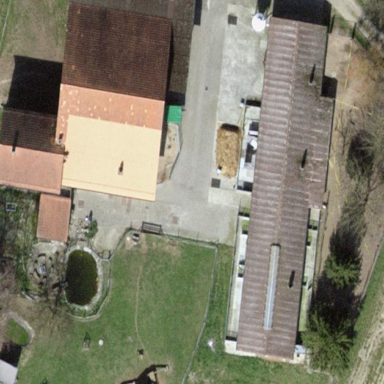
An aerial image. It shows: Farmyard in rural farm setting.